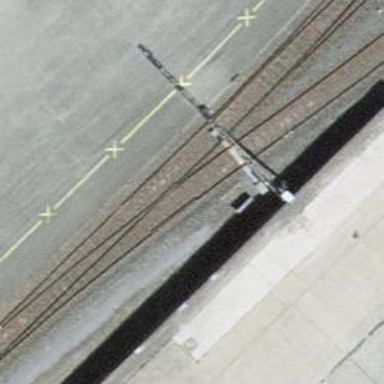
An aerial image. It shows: Railway yard used for servicing trains.